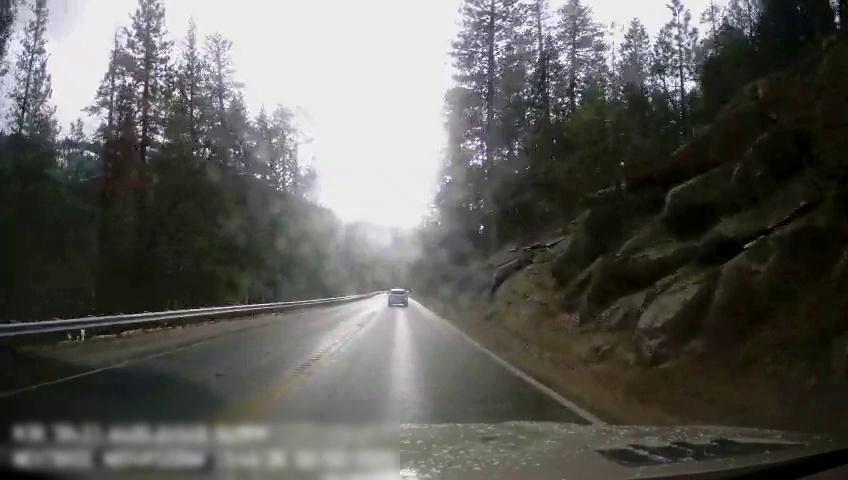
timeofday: Day
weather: Sunny
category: Drivable Space
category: Vehicles | SUV
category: Lanes | Alternate Lane
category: Lanes | Current Lane
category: Lanes | Opposite Lane